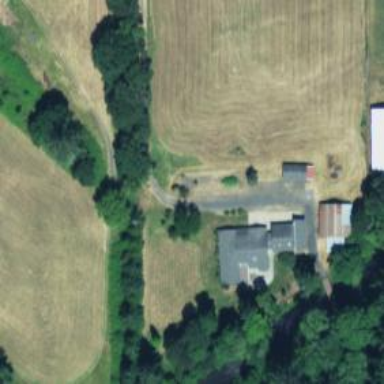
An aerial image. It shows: Driveway leading to service road.